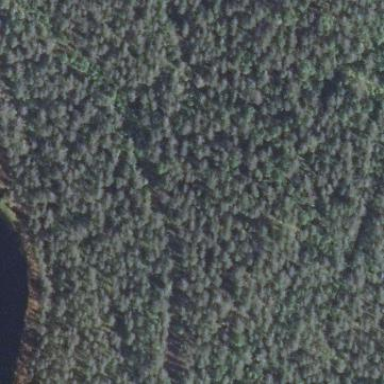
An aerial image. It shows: Woodland with needle-leaved trees.